Question: I am using a many to one mapping in BizTalk, to generate an output schema with data generated using a cross product logic on a node of input schemas.
Following figure depicts what I've done yet:

The sample input xmls are as follows:
'''
<!-Schema1 Instance-->
<Root>
<Data>
<ItemCode>10</ItemCode>
<ItemCost>1024</ItemCost>
</Data>
<Data>
<ItemCode>20</ItemCode>
<ItemCost>2048</ItemCost>
</Data>
</Root>
<!-Schema2 Instance-->
<Root>
<Data>
<Code>10</Code>
<ShipAddr>addr11101</ShipAddr>
</Data>
<Data>
<Code>30</Code>
<ShipAddr>addr33301</ShipAddr>
</Data>
<Data>
<Code>20</Code>
<ShipAddr>addr22201</ShipAddr>
</Data>
<Data>
<Code>10</Code>
<ShipAddr>addr11102</ShipAddr>
</Data>
</Root>
'''
The required output is based on a cross product performed based on equality of Schema1.ItemCode and Schema2.Code. Sample is as follows:
'''
<!--Output Schema Instance required; Order of records is irrelevant-->
<Root>
<Data>
<Code>10</Code>
<ItemCost>1024</ItemCost>
<ShipAddr>addr11101</ShipAddr>
</Data>
<Data>
<Code>20</Code>
<ItemCost>2048</ItemCost>
<ShipAddr>addr22201</ShipAddr>
</Data>
<Data>
<Code>10</Code>
<ItemCost>1024</ItemCost>
<ShipAddr>addr11102</ShipAddr>
</Data>
</Root>
'''
Actual output:
1. Output with no looping functoid
XML Output
'''
<ns0:Root xmlns:ns0="http://TestTO_DELETE.SchemaOut">
<Data>
<Code>10</Code><ItemCost>1024</ItemCost><ShipAddr>addr11101</ShipAddr>
</Data>
<Data><Code>20</Code></Data>
</ns0:Root>
'''
1. Output with both looping functoids connections 1, and 2
XML Output
'''
<ns0:Root xmlns:ns0="http://TestTO_DELETE.SchemaOut">
<Data>
<Code>10</Code>
</Data>
<Data>
<Code>20</Code>
</Data>
<Data />
<Data />
<Data />
<Data />
</ns0:Root>
'''
1. Output with single looping functoid connection 1
XML Output
'''
<ns0:Root xmlns:ns0="http://TestTO_DELETE.SchemaOut">
<Data>
<Code>10</Code><ItemCost>1024</ItemCost><ShipAddr>addr11101</ShipAddr>
</Data>
<Data>
<Code>20</Code>
</Data>
</ns0:Root>
'''
Please suggest how to proceed in such scenario?
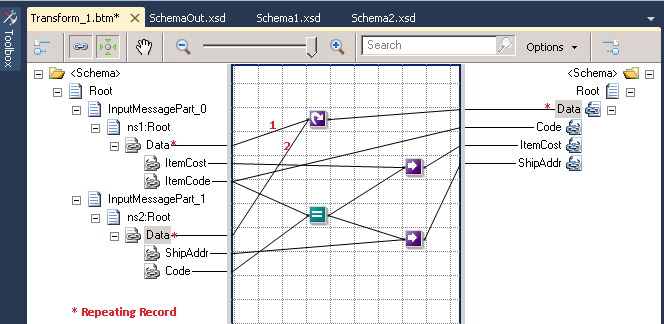
Answer: I tried various combinations of functoids to get the required output schema, but nothing worked. So, I finally moved on to use scripting functoid, which served my purpose. I am posting my finding as it could be helpful to someone else.
This is how I proceeded:
1. Remove all connections and functoids from the map
2. Add a scripting functoid
3. Connect InputMesagePart_0 to input of scripting functoid
4. Connect Scripting functoid to the first element node of the output schema
5. In the Script Functoid Configuration, add the transformation logic. For e.g., in my case the logic was:
'''
<xsl:template name="Template1">
<xsl:param name="MessagePart_0_Xml" /> <!--Not used anywhere-->
<xsl:variable name="Msg_0_RootNode" select="/*[local-name()='Root']/*[local-name()='InputMessagePart_0']/*[local-name()='Root']" />
<xsl:variable name="Msg_1_RootNode" select="/*[local-name()='Root']/*[local-name()='InputMessagePart_1']/*[local-name()='Root']" />
<xsl:for-each select="$Msg_0_RootNode/Data">
<xsl:variable name="Msg_0_DataNode" select="." />
<xsl:for-each select="$Msg_1_RootNode/Data">
<xsl:variable name="Msg_1_DataNode" select="." />
<xsl:if test="$Msg_0_DataNode/ItemCode/text() = $CostCenterDataNode/Code/text()">
<ItemCost>
<xsl:value-of select="$Msg_0_DataNode/ItemCost/text()" />
</ItemCost>
<ShipAddr>
<xsl:value-of select="$CostCenterDataNode/ShipAddr/text()" />
</ShipAddr>
</xsl:if>
</xsl:for-each>
</xsl:for-each>
</xsl:template>
'''
If there is a better way to approach this problem, please suggest.